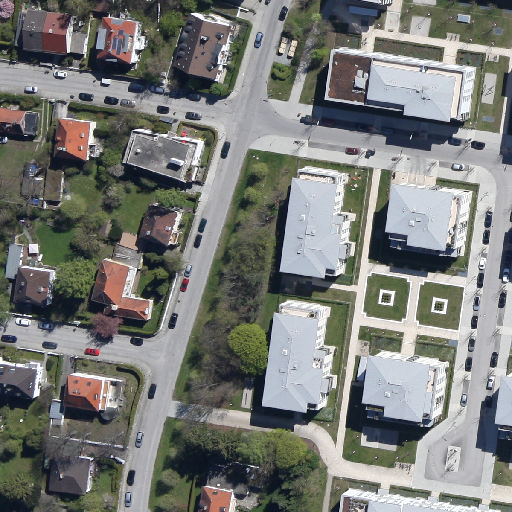
Referring expression: impervious surface